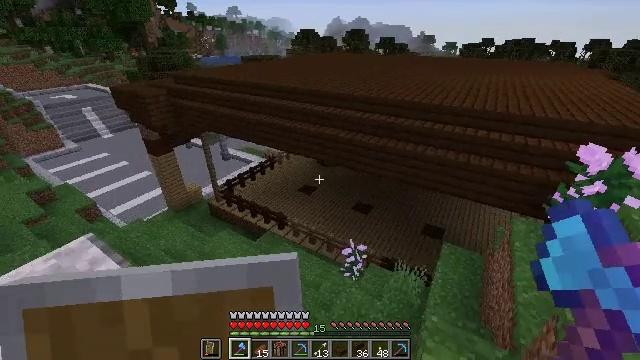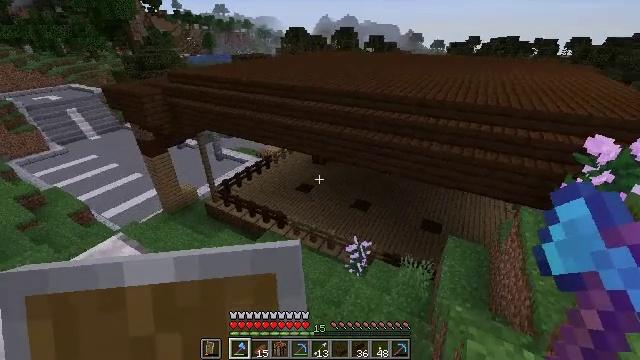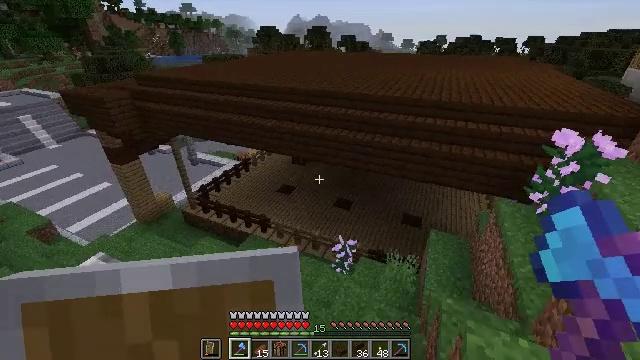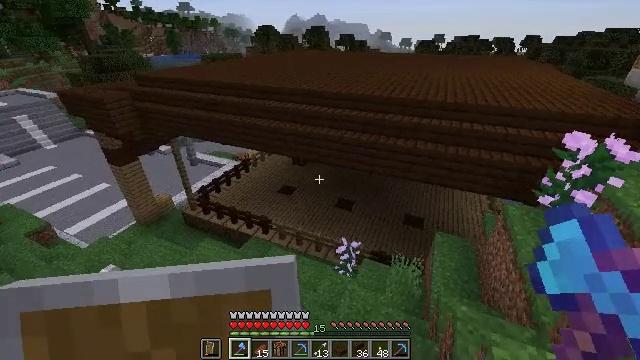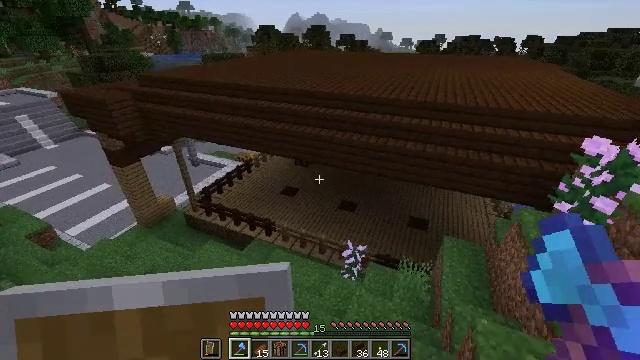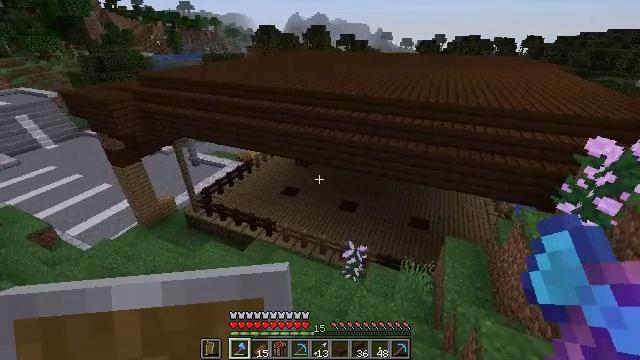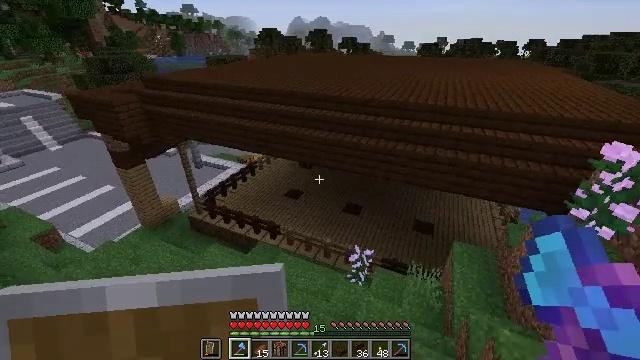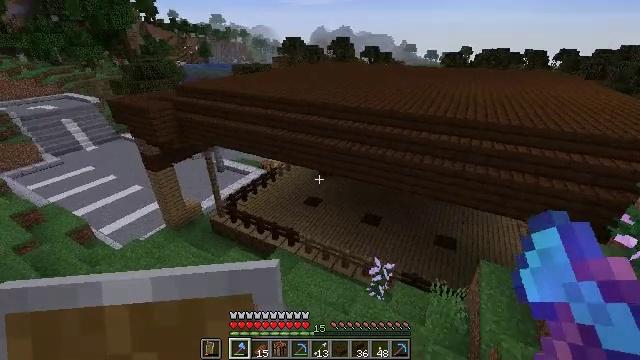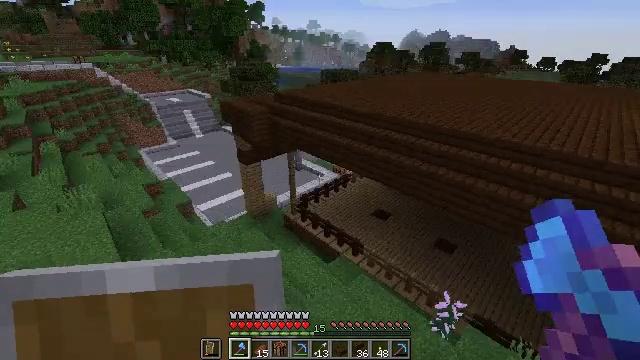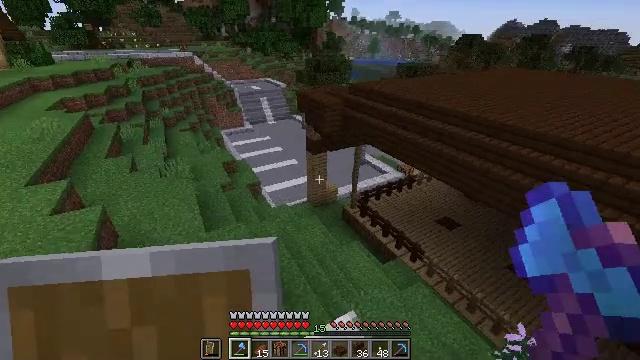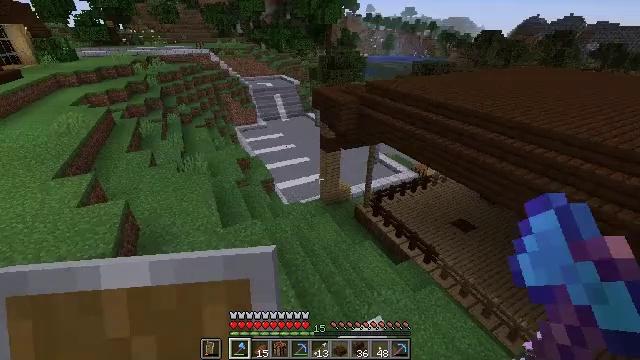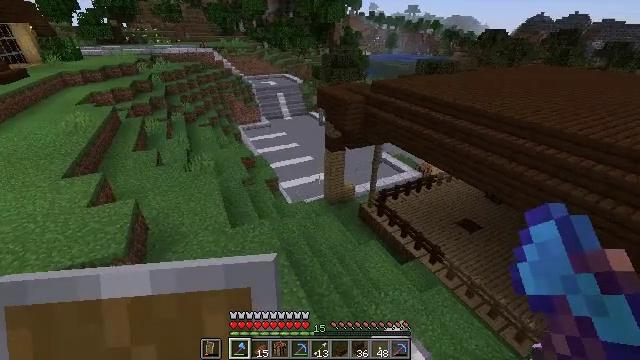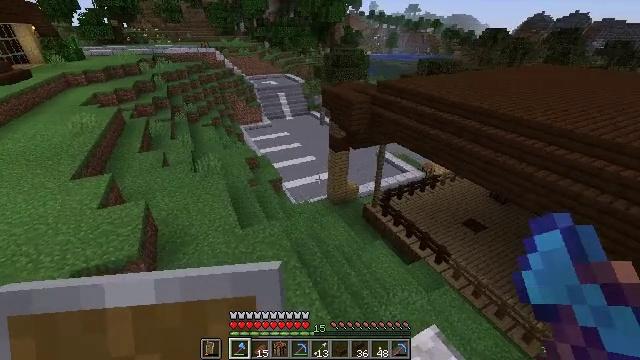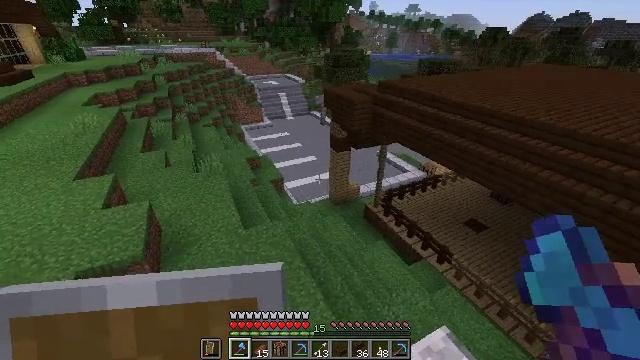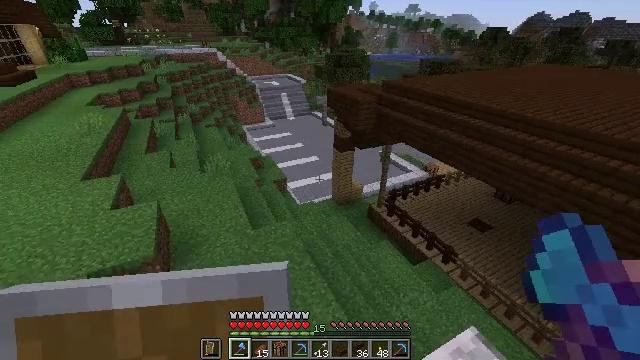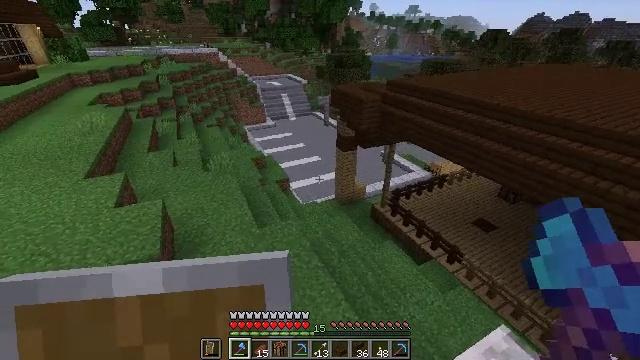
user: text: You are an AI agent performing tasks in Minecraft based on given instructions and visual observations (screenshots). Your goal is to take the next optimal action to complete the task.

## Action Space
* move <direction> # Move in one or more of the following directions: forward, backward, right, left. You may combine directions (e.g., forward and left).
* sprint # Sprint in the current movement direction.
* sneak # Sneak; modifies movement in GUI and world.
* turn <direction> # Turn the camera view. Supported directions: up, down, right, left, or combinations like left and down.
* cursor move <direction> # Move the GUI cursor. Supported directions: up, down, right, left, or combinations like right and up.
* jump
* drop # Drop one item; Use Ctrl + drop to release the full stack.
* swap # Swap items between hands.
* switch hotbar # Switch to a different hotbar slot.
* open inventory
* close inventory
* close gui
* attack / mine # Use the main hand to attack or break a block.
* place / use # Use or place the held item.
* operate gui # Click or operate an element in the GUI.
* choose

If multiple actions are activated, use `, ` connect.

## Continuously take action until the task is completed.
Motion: motion action
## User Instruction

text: Mine planks.
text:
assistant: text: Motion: move left, turn right
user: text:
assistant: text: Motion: move forward and move left, turn right
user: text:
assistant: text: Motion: move forward and move left
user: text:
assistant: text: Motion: move forward and move left
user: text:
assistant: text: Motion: move left
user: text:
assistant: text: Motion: move left
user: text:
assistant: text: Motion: move left, turn left and up
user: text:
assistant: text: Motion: move left, turn left
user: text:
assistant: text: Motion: move left, turn left and down
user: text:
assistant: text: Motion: move left, turn left
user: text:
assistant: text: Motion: move left
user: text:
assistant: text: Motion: move left
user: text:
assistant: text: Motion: move left
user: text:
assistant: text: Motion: move forward and move left
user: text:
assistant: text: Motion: move forward and move left
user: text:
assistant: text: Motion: move left
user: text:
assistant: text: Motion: move left
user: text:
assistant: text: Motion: move forward and move left
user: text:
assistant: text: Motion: move forward and move left
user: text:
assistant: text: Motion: move forward and move left
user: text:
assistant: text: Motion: move forward and move left
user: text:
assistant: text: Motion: move forward and move left
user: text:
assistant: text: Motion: move forward and move left
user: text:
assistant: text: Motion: move forward and move left
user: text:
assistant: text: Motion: move forward and move left
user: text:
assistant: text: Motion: move forward
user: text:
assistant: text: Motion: move forward, turn right
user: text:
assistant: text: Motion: move forward and move right, turn right
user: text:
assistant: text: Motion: move forward and move right
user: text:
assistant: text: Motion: move forward and move right